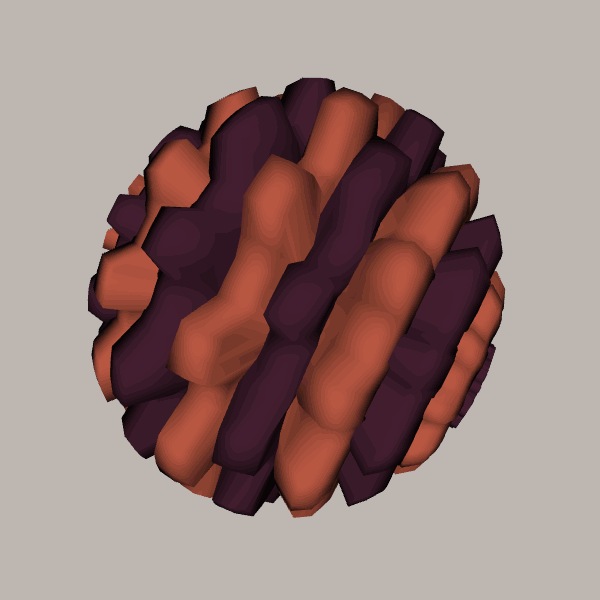
Background: light